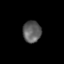
Tissue: lung
Cell type: Endothelial cells
Senescence score: 0.5817
Nuclear area (px): 389
Mean DAPI intensity: 93.995